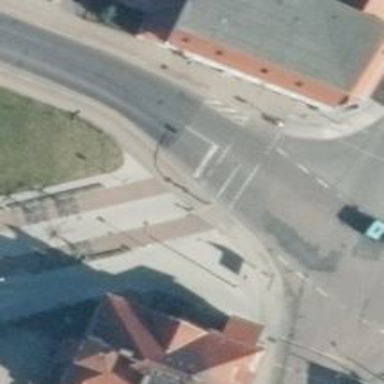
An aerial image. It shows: Road crossing with traffic signals.